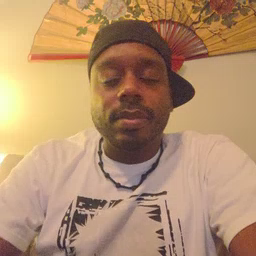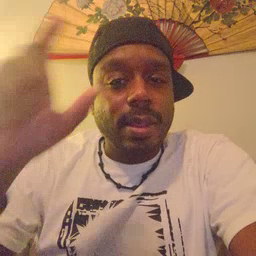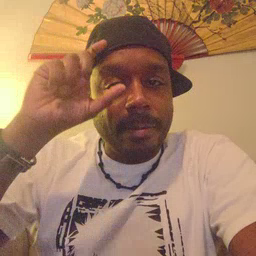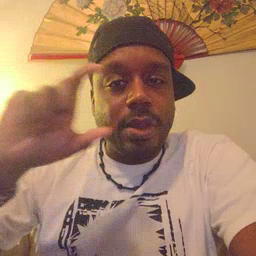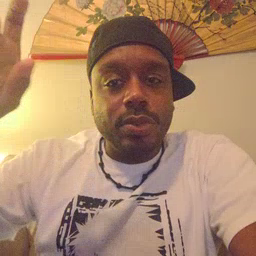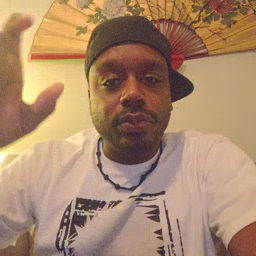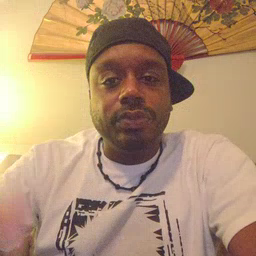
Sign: moon